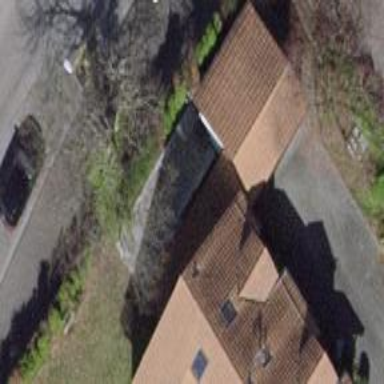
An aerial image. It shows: View of roof of building.